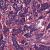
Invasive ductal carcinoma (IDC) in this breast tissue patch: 1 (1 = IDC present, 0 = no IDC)